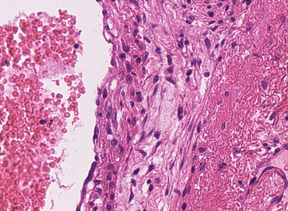
Tumor epithelial tissue: no
Tumor-associated stroma tissue: yes
Normal tissue: no